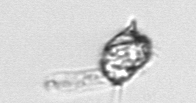
Label: Protoperidinium